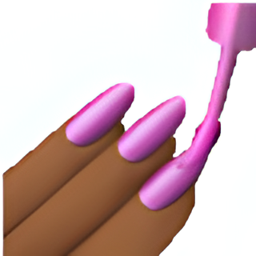
Name: nail polish
Emoji: 💅🏾
Group: People & Body
Sub-group: hand-prop